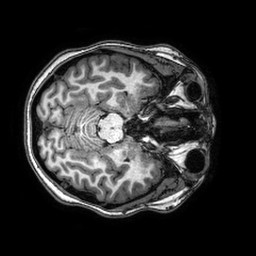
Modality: T1w
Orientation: axial
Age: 18
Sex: female
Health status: healthy